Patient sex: M
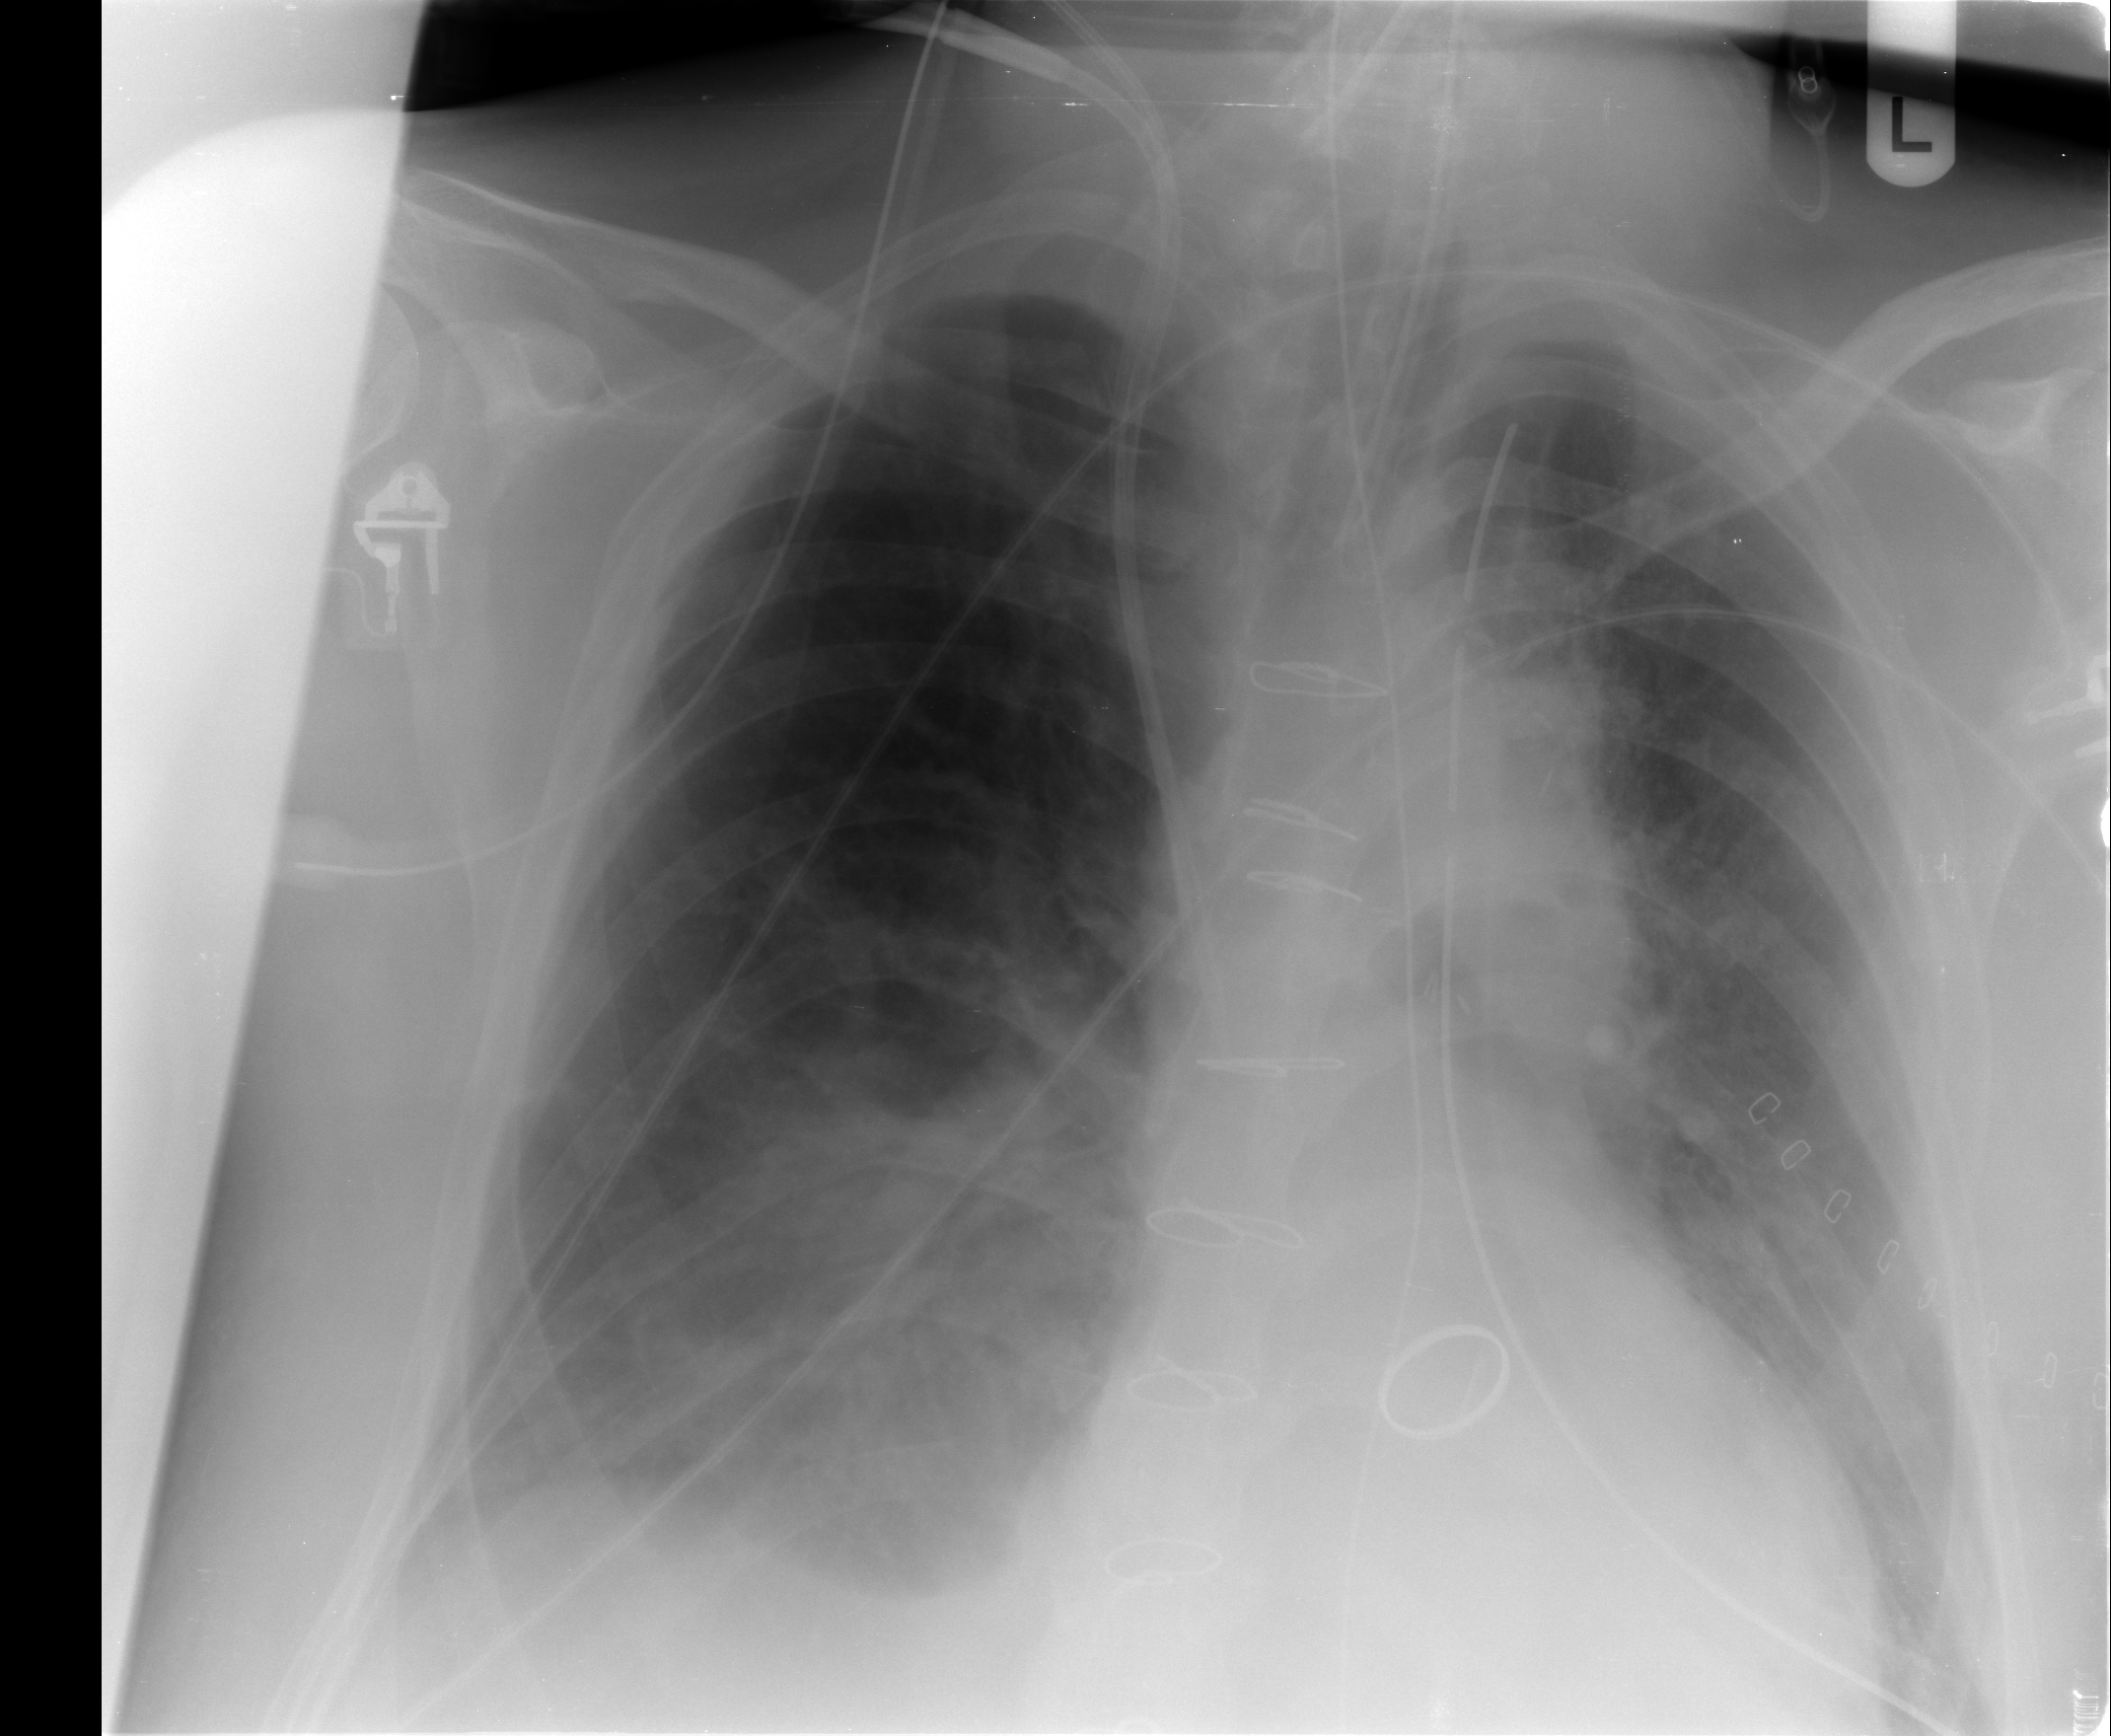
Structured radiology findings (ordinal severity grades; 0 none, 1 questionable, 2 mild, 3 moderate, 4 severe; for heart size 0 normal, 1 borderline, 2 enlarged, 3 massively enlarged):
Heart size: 0
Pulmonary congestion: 1
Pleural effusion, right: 2
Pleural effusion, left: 2
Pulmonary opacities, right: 1
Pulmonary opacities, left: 1
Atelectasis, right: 3
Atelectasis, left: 3